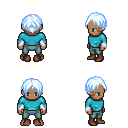
a pixel art fantasy rpg character, male body template, human, dark skin, teal long-sleeve shirt, teal pants, white cyan parted hairstyle, white cloth bracers, brown shoes, four views (front, back, left, right), 2x2 character sprite sheet, small pixel art, hard edges, no anti-aliasing